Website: crate-barrel
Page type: billing-address
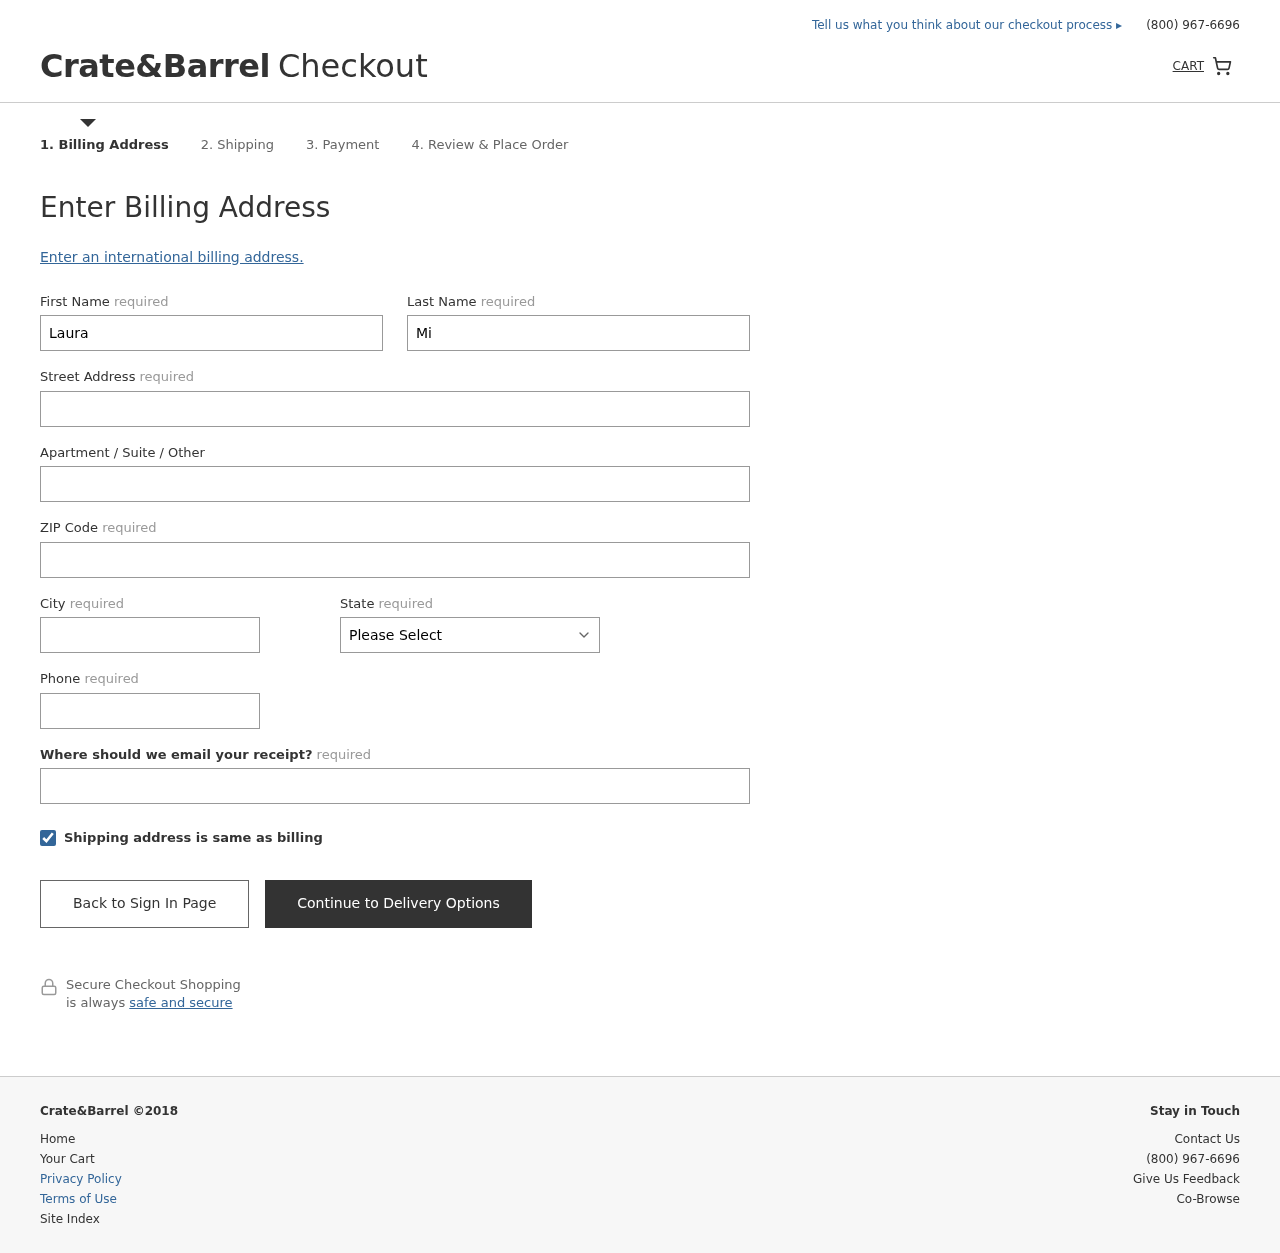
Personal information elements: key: PII_STATE
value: New Jersey
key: PII_FIRSTNAME
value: Laura
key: PII_LASTNAME
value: Miller
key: PII_STREET
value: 1296 Jerry Lights Apt. 165
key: PII_POSTCODE
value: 77976
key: PII_CITY
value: Lake Jessica
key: PII_PHONE
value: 7333456956
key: PII_EMAIL
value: laura.miller@yahoo.com